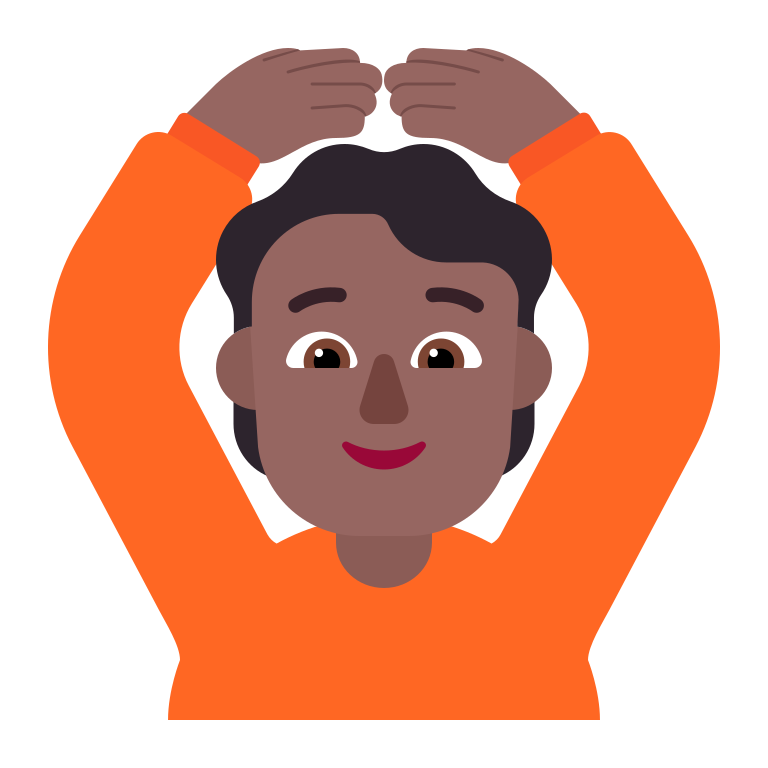
person gesturing ok flat  dark